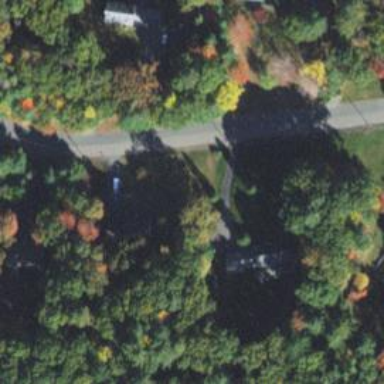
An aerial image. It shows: Driveway.